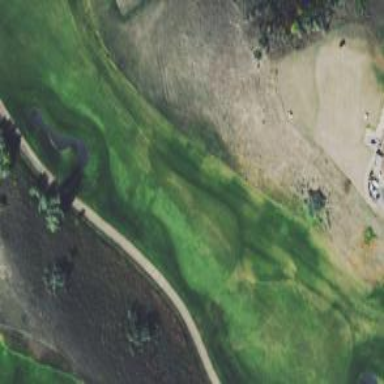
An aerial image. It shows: Path for both roads and golfers.